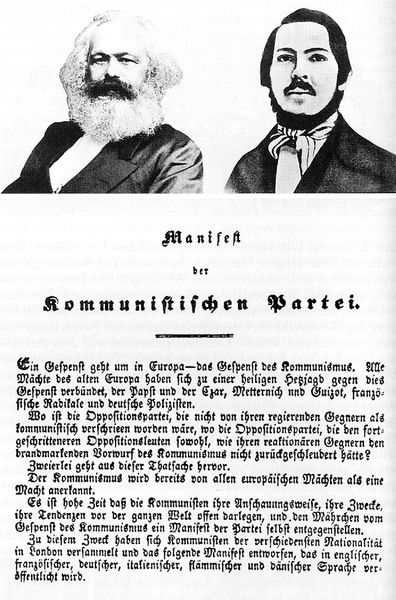
Titel: Titelblatt des kommunistischen Manifests
Schlagwörter: weiß, schwarz, tuch, anzug, bart, bärtig, kragen, vollbart, portrait, schrift, fotos, friedrich, buch, druck, seite, text, gespenst, manifest, portraits, schreiben, karl, schriftstück, altdeutsch, erste, sozialismus, marx, kommunismus, partei, engels, kommunist, kommunistisch, kommunisten, marks, maifest, parteiprogramm, kommunistische manifest, kommunistischen